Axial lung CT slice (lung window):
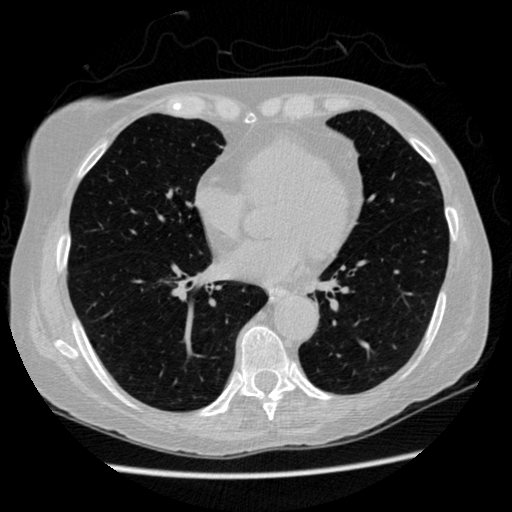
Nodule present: no